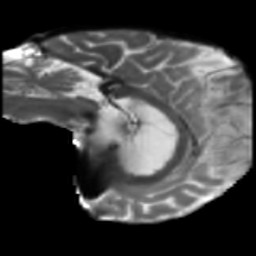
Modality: T2w
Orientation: sagittal
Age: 75
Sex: male
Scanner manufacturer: siemens
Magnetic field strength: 3 T
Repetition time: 5.25 s
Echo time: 0.08 s